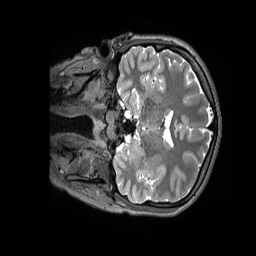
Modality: T2w
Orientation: coronal
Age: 20
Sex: female
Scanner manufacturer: siemens
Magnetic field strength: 3 T
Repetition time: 3.2 s
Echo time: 0.408 s